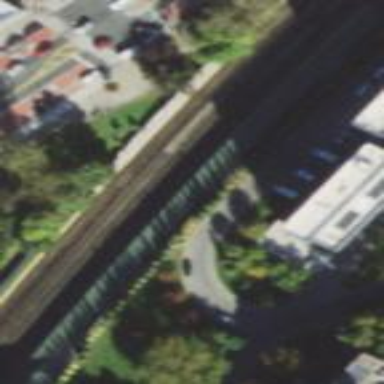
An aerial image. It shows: Platform for public transport and railway services.